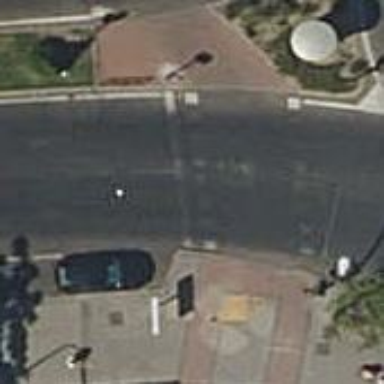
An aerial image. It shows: Road with traffic signals.